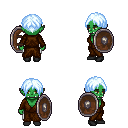
a pixel art fantasy rpg character, female body template, orc, green skin, brown robe, white pants, white cyan parted hairstyle, black shoes, shield, four views (front, back, left, right), 2x2 character sprite sheet, small pixel art, hard edges, no anti-aliasing